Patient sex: M
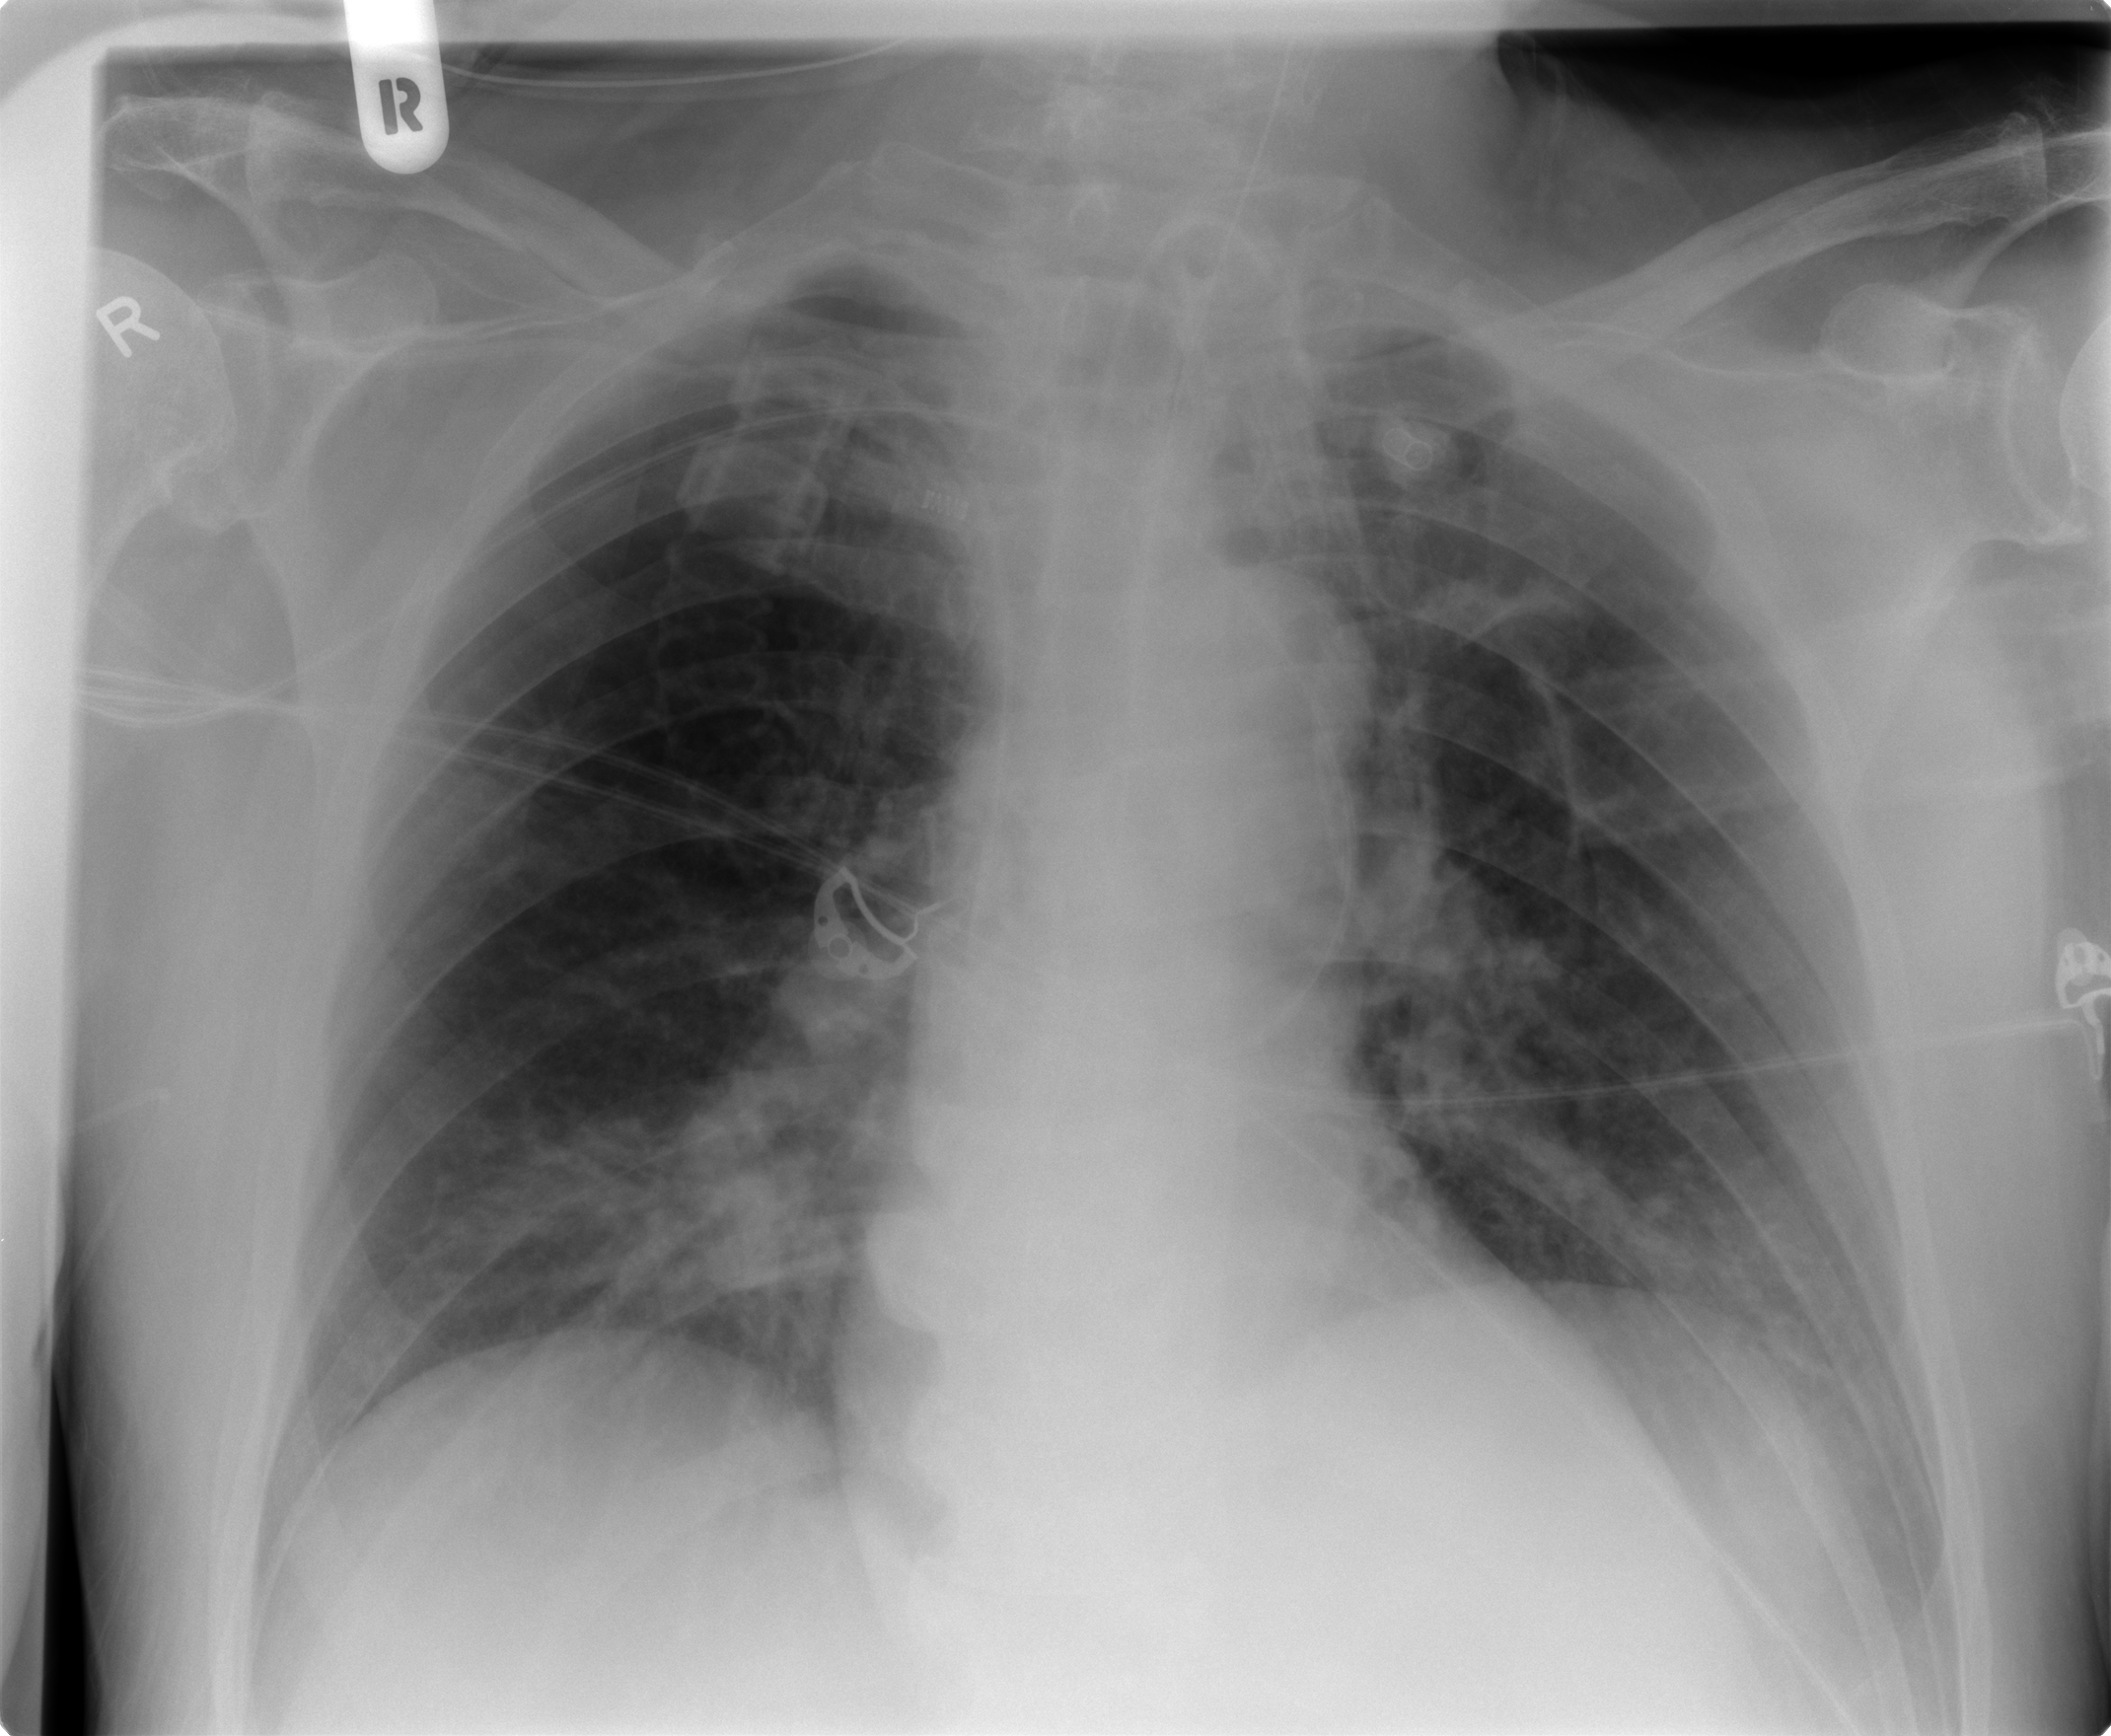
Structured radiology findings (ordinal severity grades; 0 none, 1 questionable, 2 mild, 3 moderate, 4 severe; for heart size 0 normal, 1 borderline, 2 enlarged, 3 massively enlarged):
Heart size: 0
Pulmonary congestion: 2
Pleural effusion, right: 0
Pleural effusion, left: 0
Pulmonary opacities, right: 2
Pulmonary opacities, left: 1
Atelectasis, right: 2
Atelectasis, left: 2